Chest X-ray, AP view. Patient: 54 years old, sex M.
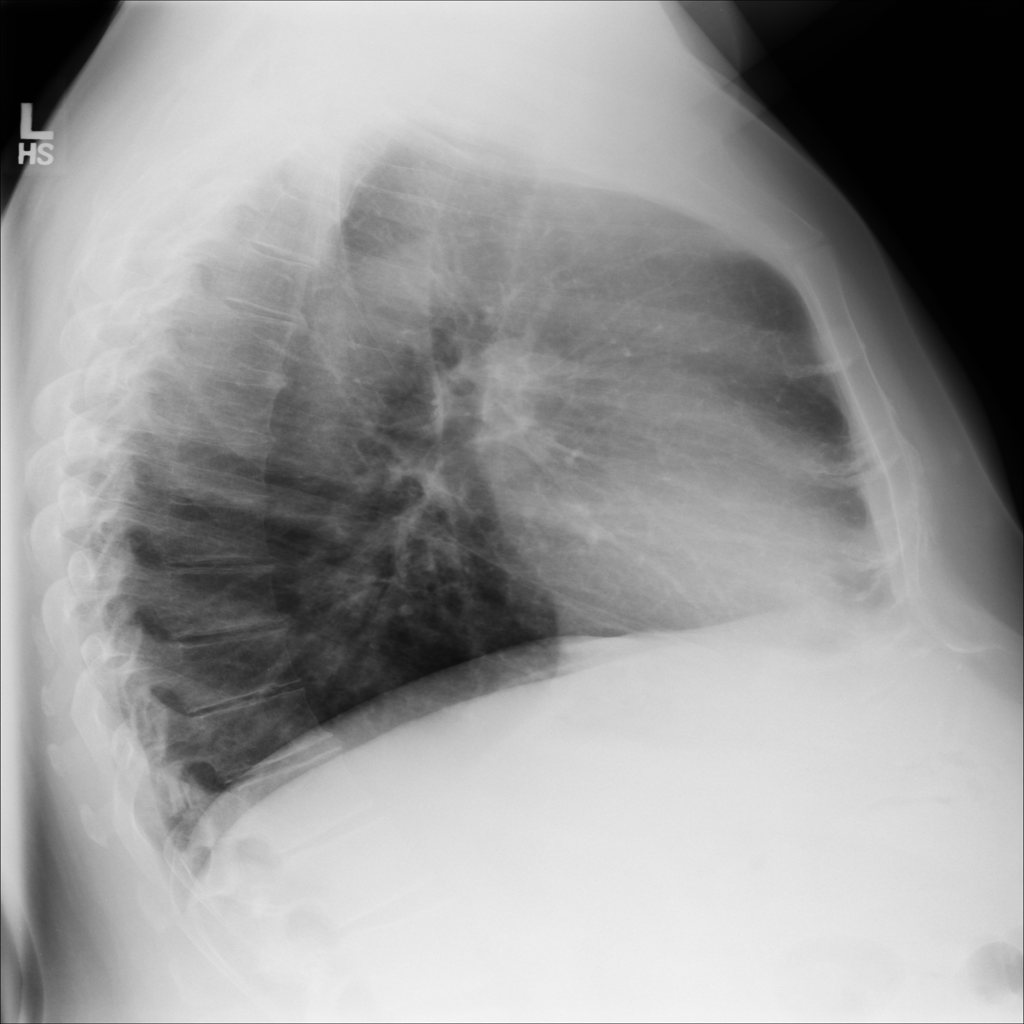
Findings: No Finding